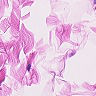
Metastatic tissue present: no